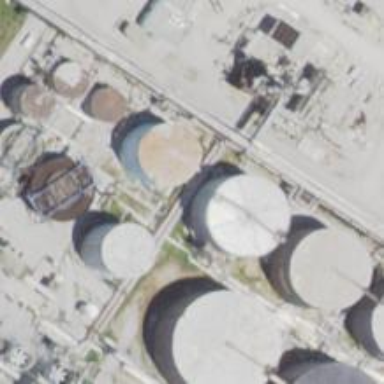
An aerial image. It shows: Storage tank that is man-made.